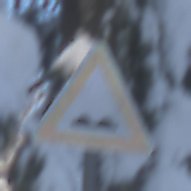
Verkehrszeichen: UnebeneFahrbahn
Umgebung: Outdoor, Nature
Tageszeit: MorningAfternoon
Wetter: Clear
Licht: Natural
Jahreszeit: Winter
Kontrast: LowContrast